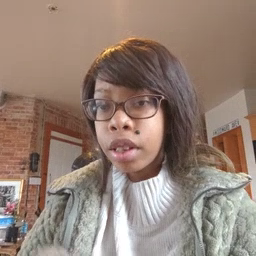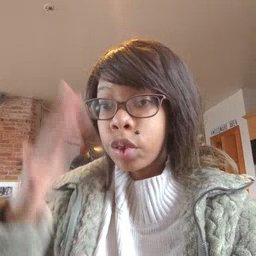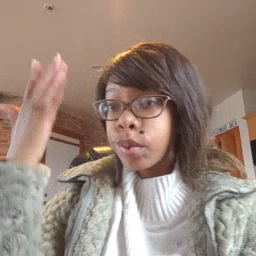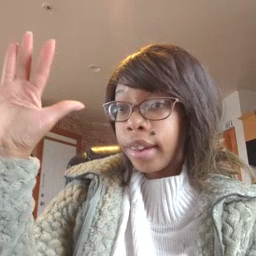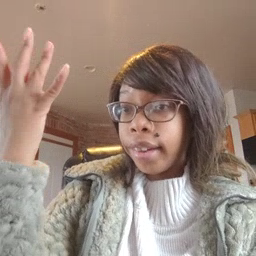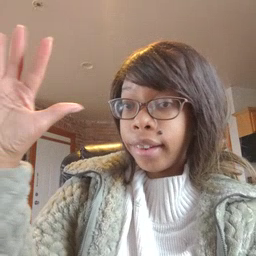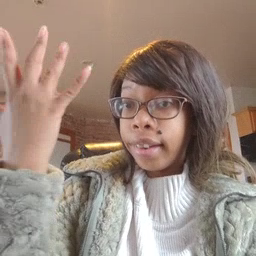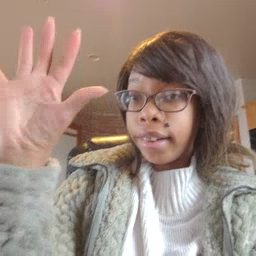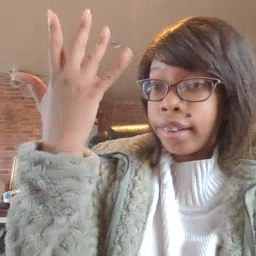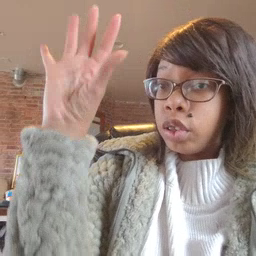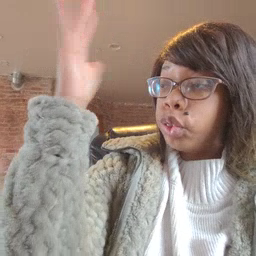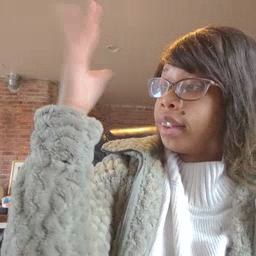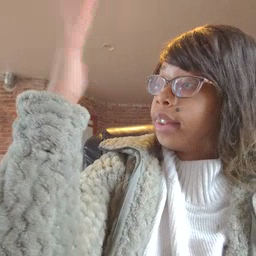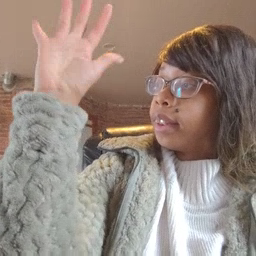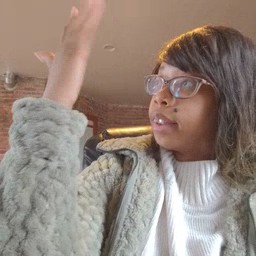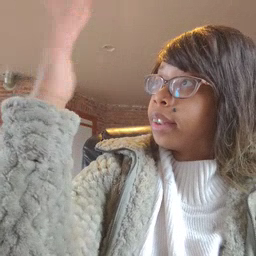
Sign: tree